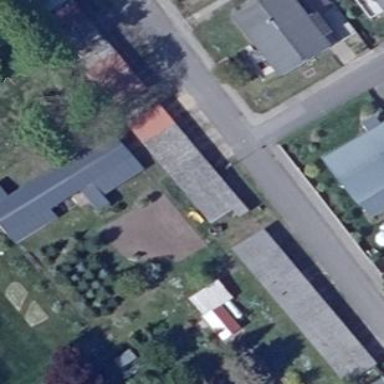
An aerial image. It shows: Group of garages.